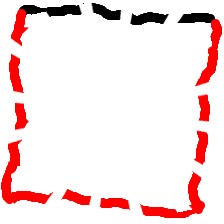
Shape: square